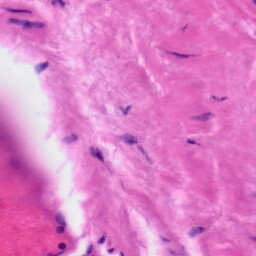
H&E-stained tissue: Tonsil